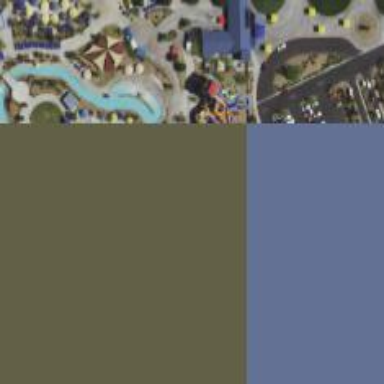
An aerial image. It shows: Water slide attraction.